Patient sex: M
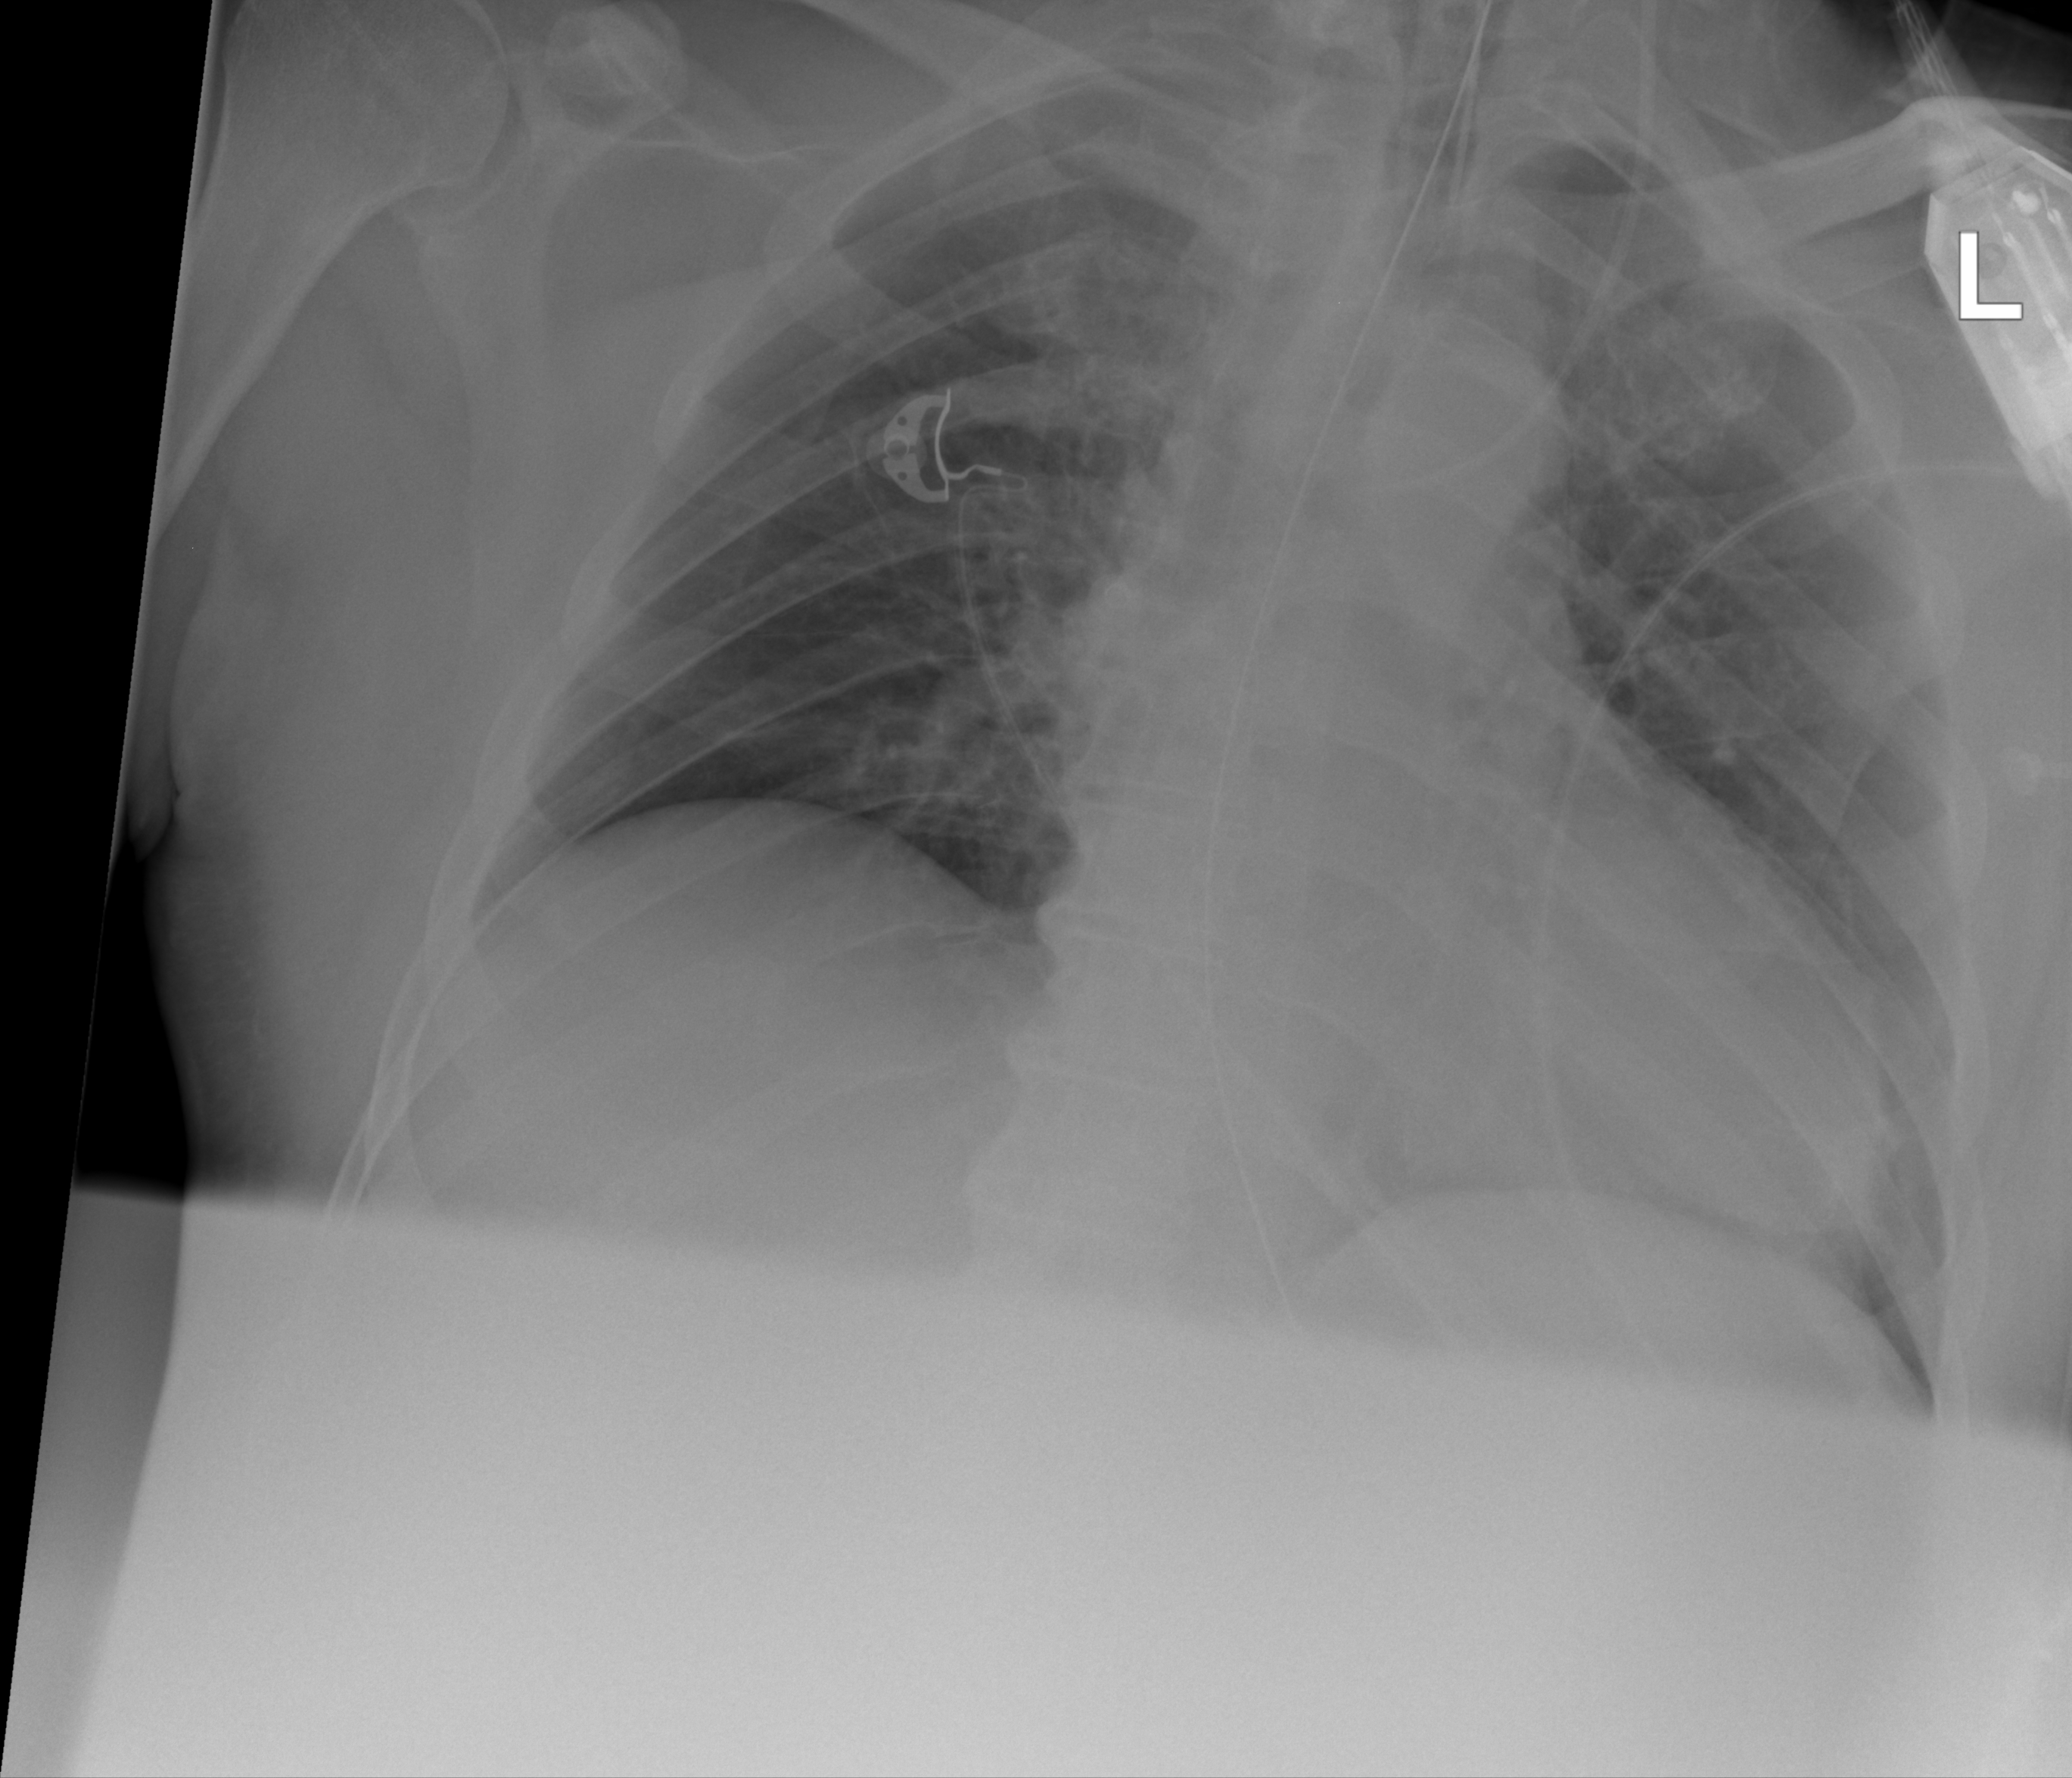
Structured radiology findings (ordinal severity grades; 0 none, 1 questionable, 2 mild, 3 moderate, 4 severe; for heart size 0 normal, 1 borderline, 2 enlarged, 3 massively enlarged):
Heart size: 1
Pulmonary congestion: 0
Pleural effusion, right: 0
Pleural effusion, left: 0
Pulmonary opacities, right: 0
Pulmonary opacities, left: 0
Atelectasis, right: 1
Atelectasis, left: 1